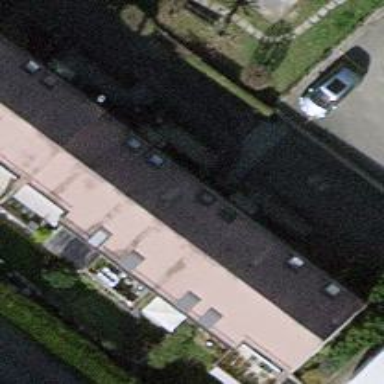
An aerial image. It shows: Terrace building.